Field crop: maize
Growth stage: 2
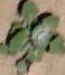
Species: chenopodium